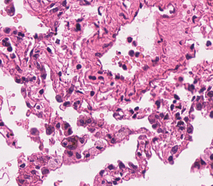
Tumor epithelial tissue: no
Tumor-associated stroma tissue: no
Normal tissue: yes